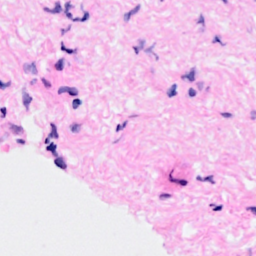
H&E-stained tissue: Breast